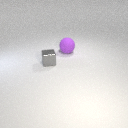
large purple rubber sphere behind small gray metal cube